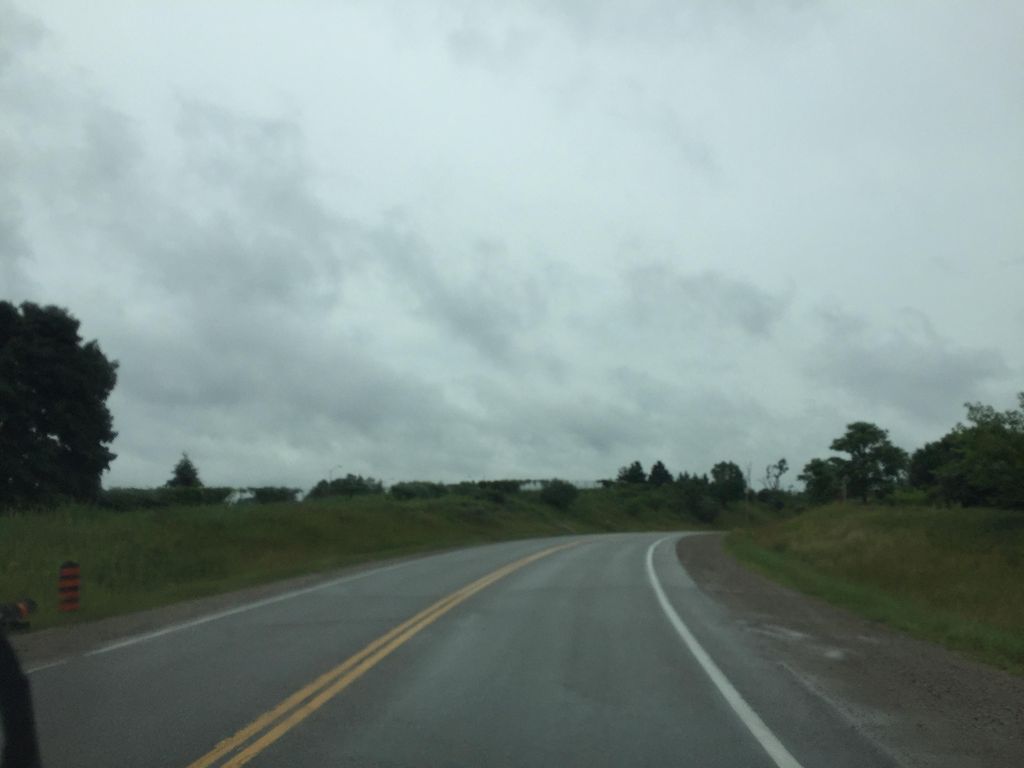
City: kitchener-waterloo